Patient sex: M
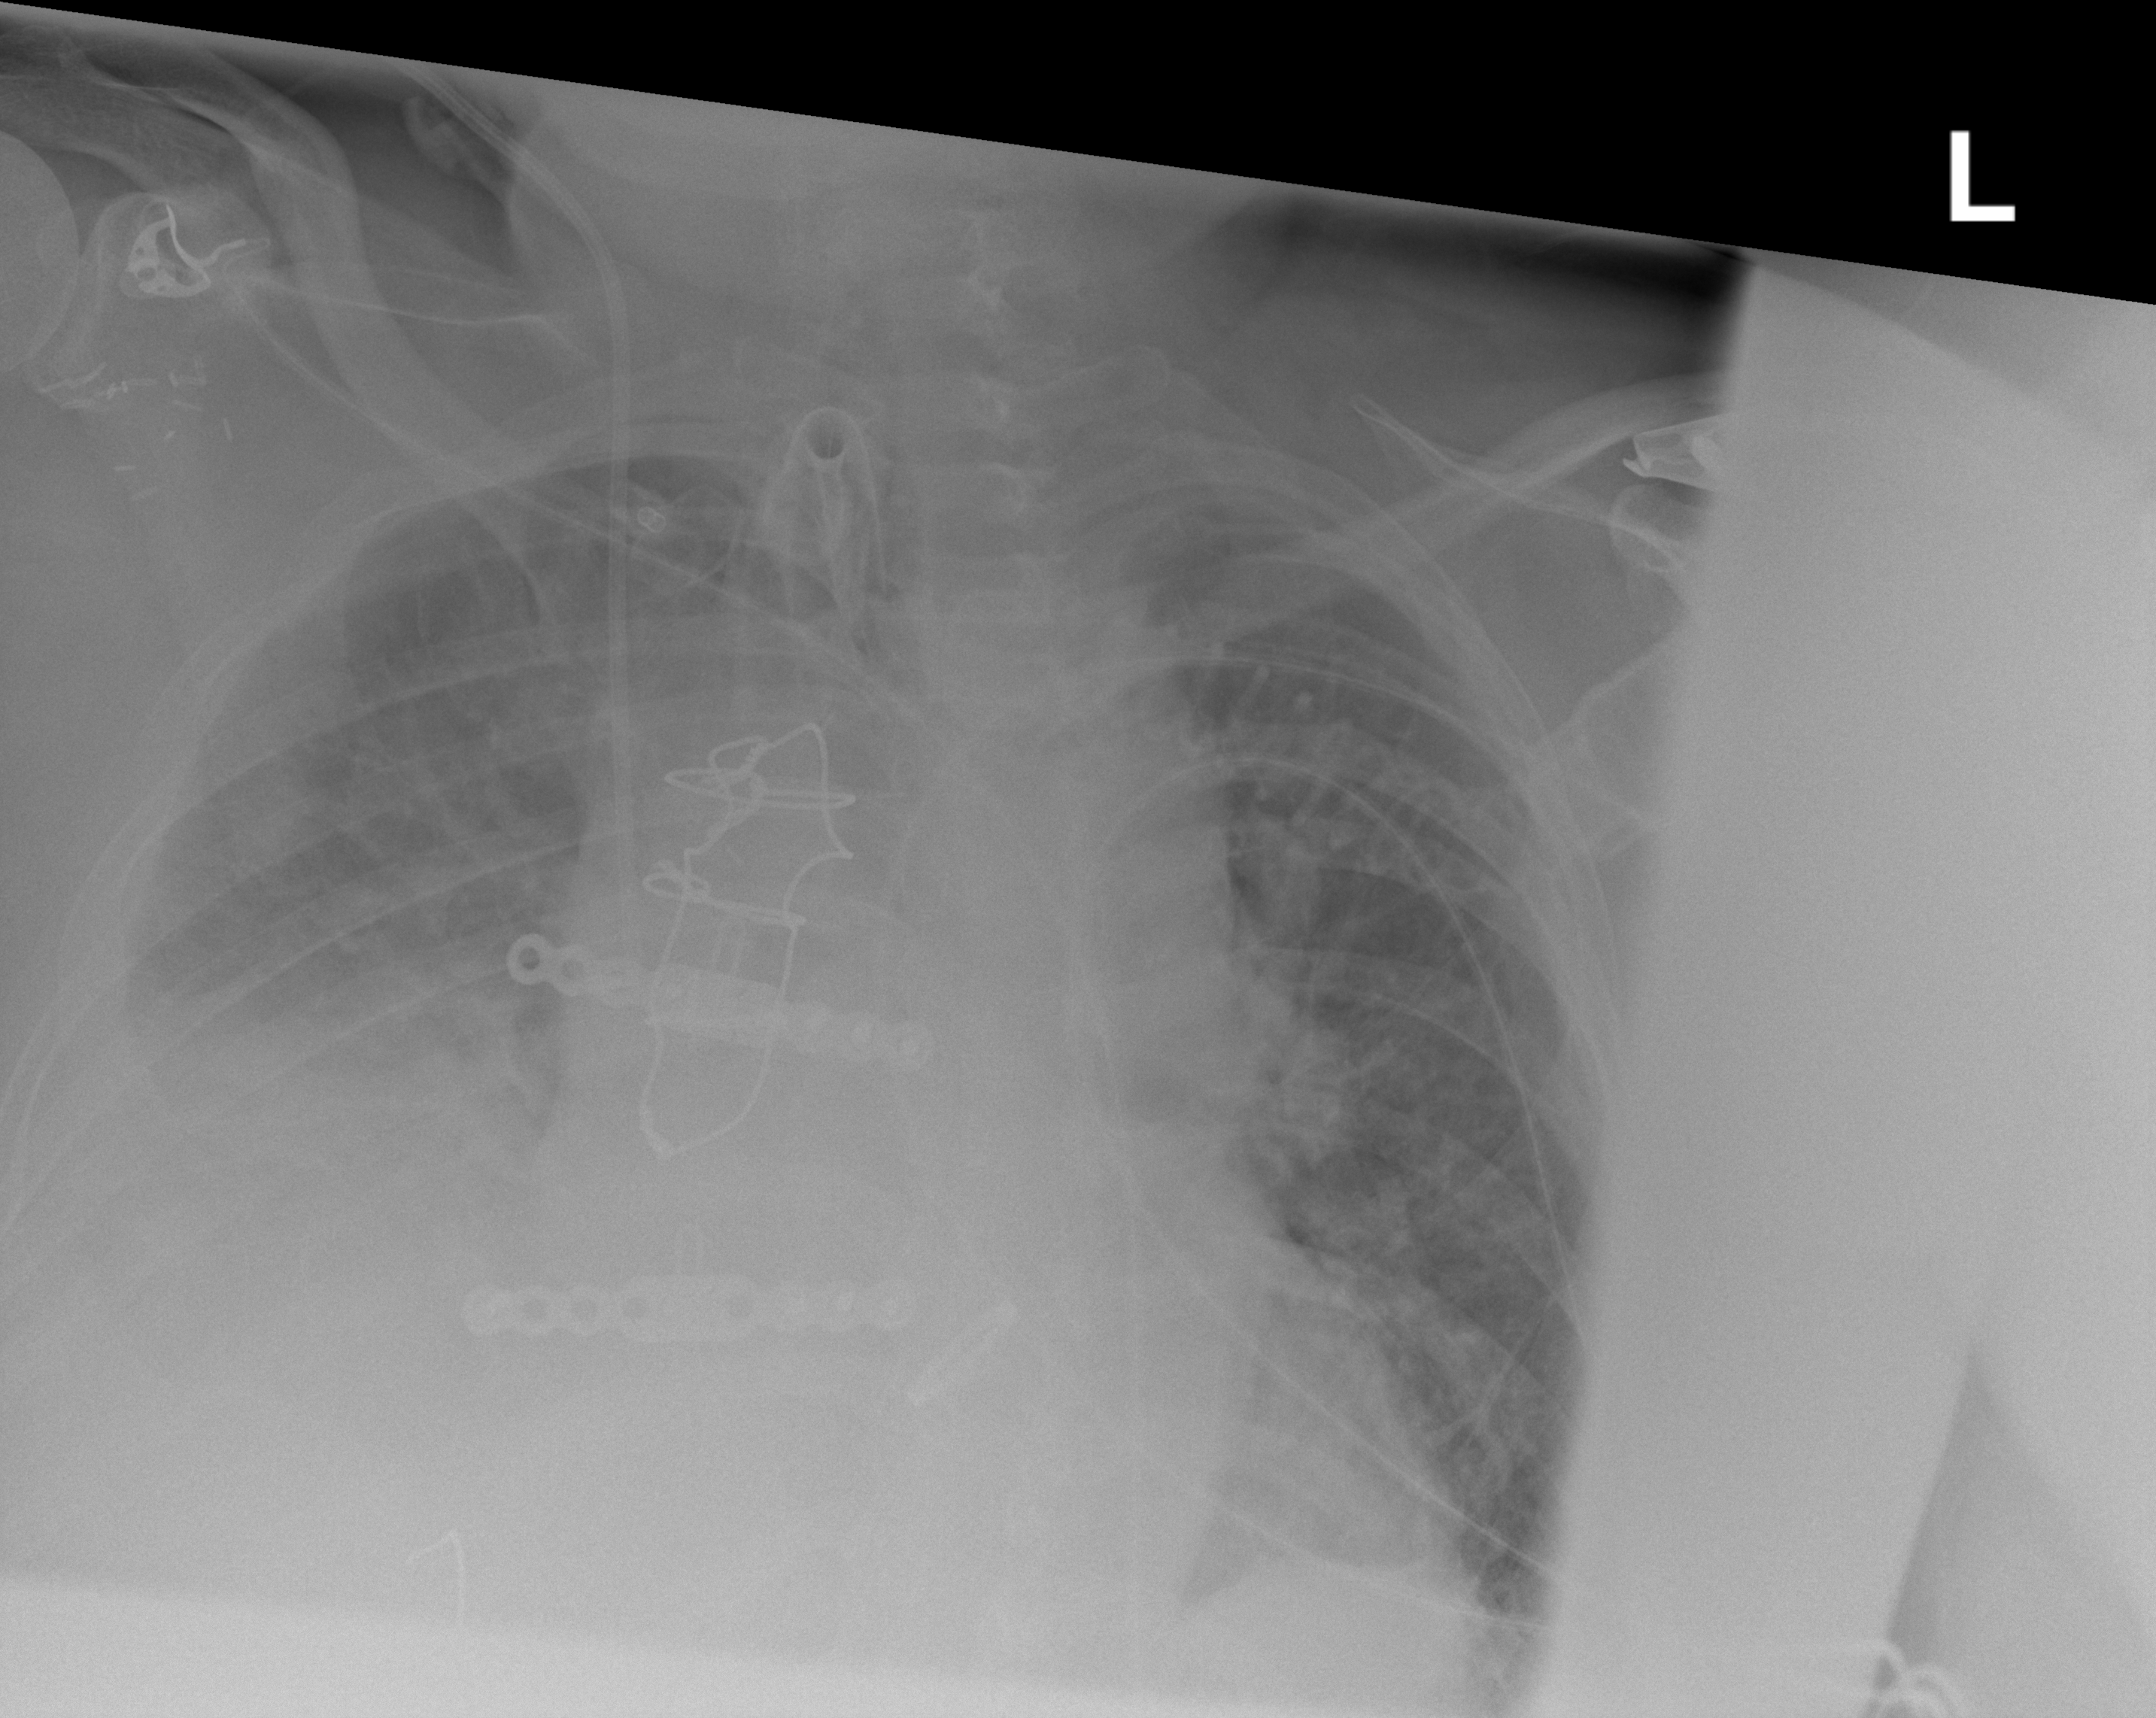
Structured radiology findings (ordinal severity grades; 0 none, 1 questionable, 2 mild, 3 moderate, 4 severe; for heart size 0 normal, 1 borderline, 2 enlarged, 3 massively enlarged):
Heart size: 1
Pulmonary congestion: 0
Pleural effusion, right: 2
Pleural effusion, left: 0
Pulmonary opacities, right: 2
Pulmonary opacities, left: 1
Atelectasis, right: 2
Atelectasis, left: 0